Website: bh-photo
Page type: payment
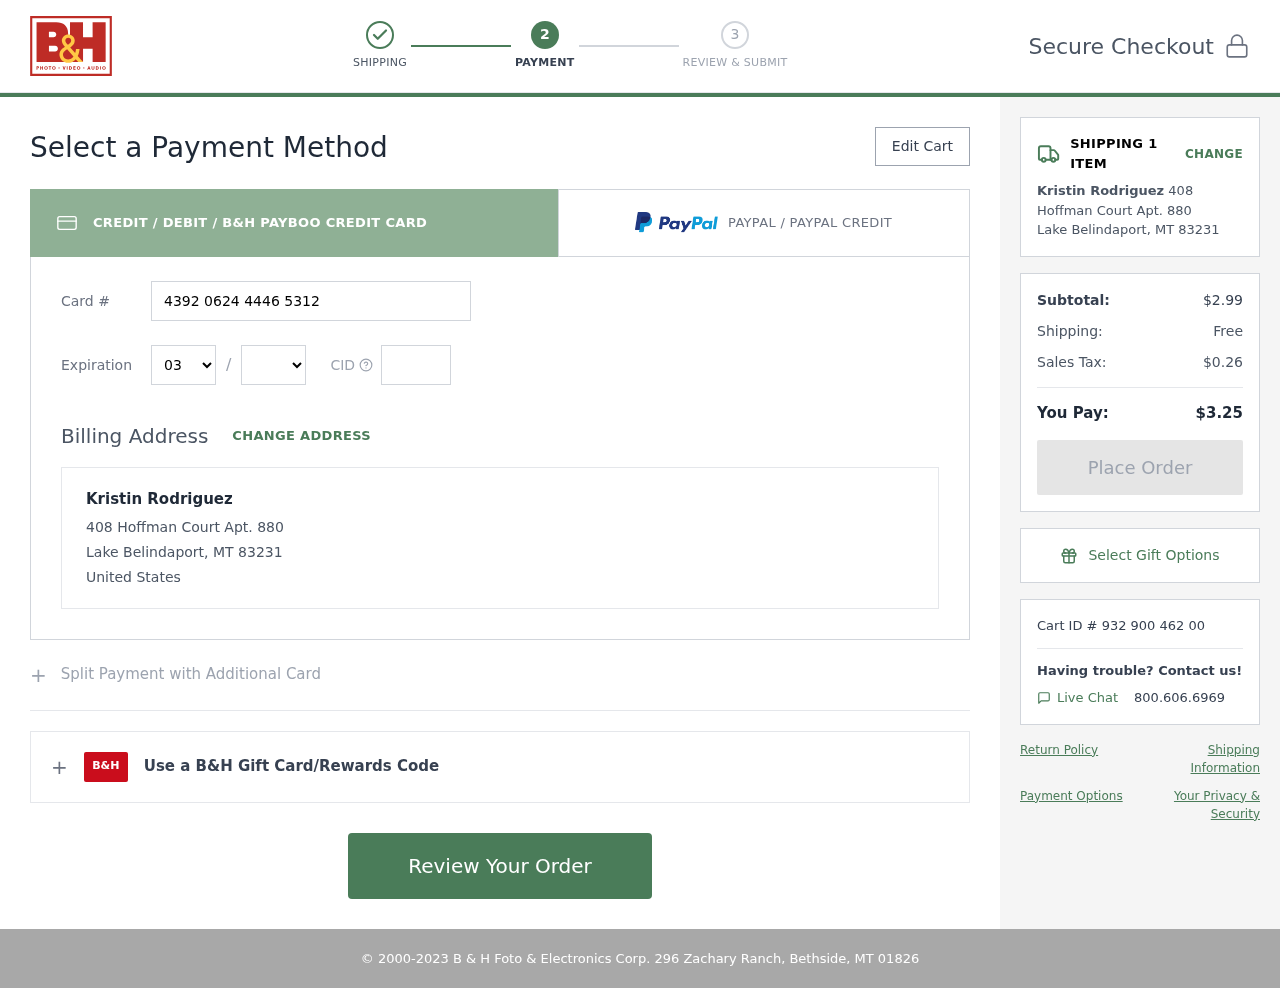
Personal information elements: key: PII_CARD_CVV
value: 792
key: PII_CARD_EXPIRY_MONTH
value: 03
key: PII_CARD_EXPIRY_YEAR
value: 26
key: PII_CARD_NUMBER
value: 4392 0624 4446 5312
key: PII_CITY_STATE_ZIP
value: Lake Belindaport, MT 83231
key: PII_COUNTRY
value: United States
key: PII_FULLNAME
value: Kristin Rodriguez
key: PII_STREET
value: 408 Hoffman Court Apt. 880
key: PII_FULLNAME2
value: Kristin Rodriguez
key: PII_CITY
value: Lake Belindaport
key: PII_STATE_ABBR
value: MT
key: PII_POSTCODE
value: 83231
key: PII_POSTCODE_FULL
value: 83231
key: PII_CITY_STATE
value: Lake Belindaport, MT
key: PII_POSTCODE_NUMERIC
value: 83231
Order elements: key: ORDER_NUM_ITEMS
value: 1
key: ORDER_SUBTOTAL
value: $2.99
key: ORDER_SHIPPING_COST
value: Free
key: ORDER_TAX
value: $0.26
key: ORDER_TOTAL
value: $3.25
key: ORDER_ID
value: Cart ID # 932 900 462 00